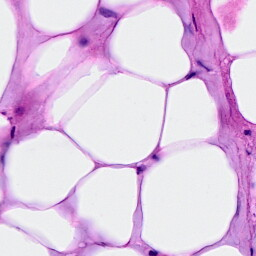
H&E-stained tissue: Breast